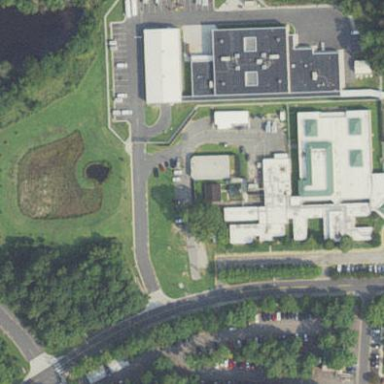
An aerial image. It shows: Prison building.